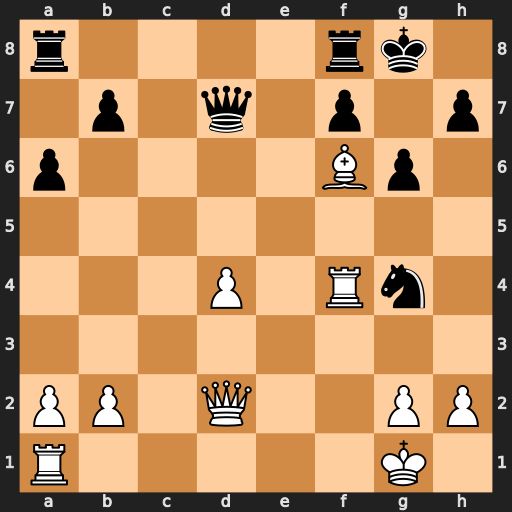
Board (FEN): r4rk1/1p1q1p1p/p4Bp1/8/3P1Rn1/8/PP1Q2PP/R5K1
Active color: w
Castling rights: -
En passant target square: -
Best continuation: Rxg4 Qxg4 Qh6 Qxd4+ Bxd4